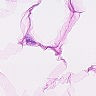
Metastatic tissue present: no